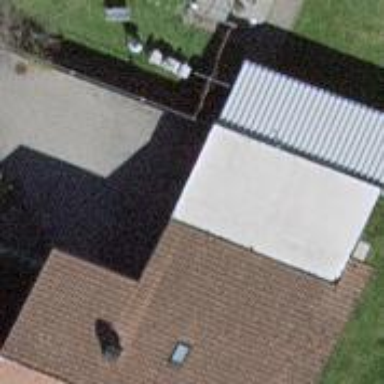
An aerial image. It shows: Garage.